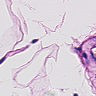
Metastatic tissue present: no